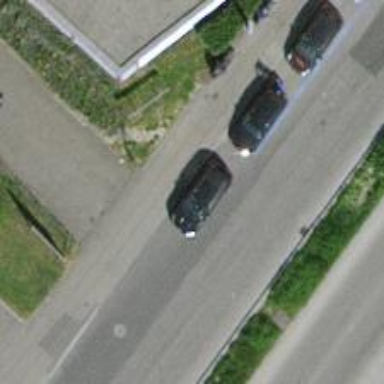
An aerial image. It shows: Asphalt sidewalk along the footway.